Question:
The blue Table is called 'Routine' and the other one is called 'Exercise'.
'Routine.exercise' has a 'Many-to-Many' relationship with 'Exercise.routine'.
I want to delete a Routine and I want all exercises to be disassociated (break the relationship) with that routine.
I understand how to remove a routine from an exercise '[myExercise removeObjectRoutine:myRoutine]' and how to delete a routine from coredata.
Currently the code I am working with fetches the associated 'Exercises' to the 'Routine' Object and then removes the routine from each exercise one by one in a for loop.
I wonder if there is a more efficient way to do this, if I delete a routine it automatically deletes all associations with that object?.
Meaning I have Routine A that is associated with Exercise A,B & C. If I delete Routine A, then Exercise A, B & C association with Routine A are deleted too.
I am quite new to objective-c and core data hope anyone can help.
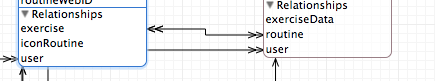
Answer: You want to configure the deletion rules on your bi-directional relationship. See 'Relationship Delete Rules' <URL> for a description of the options.